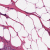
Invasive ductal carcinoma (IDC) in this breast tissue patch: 0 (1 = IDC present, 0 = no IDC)